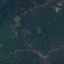
Land use / land cover: Forest